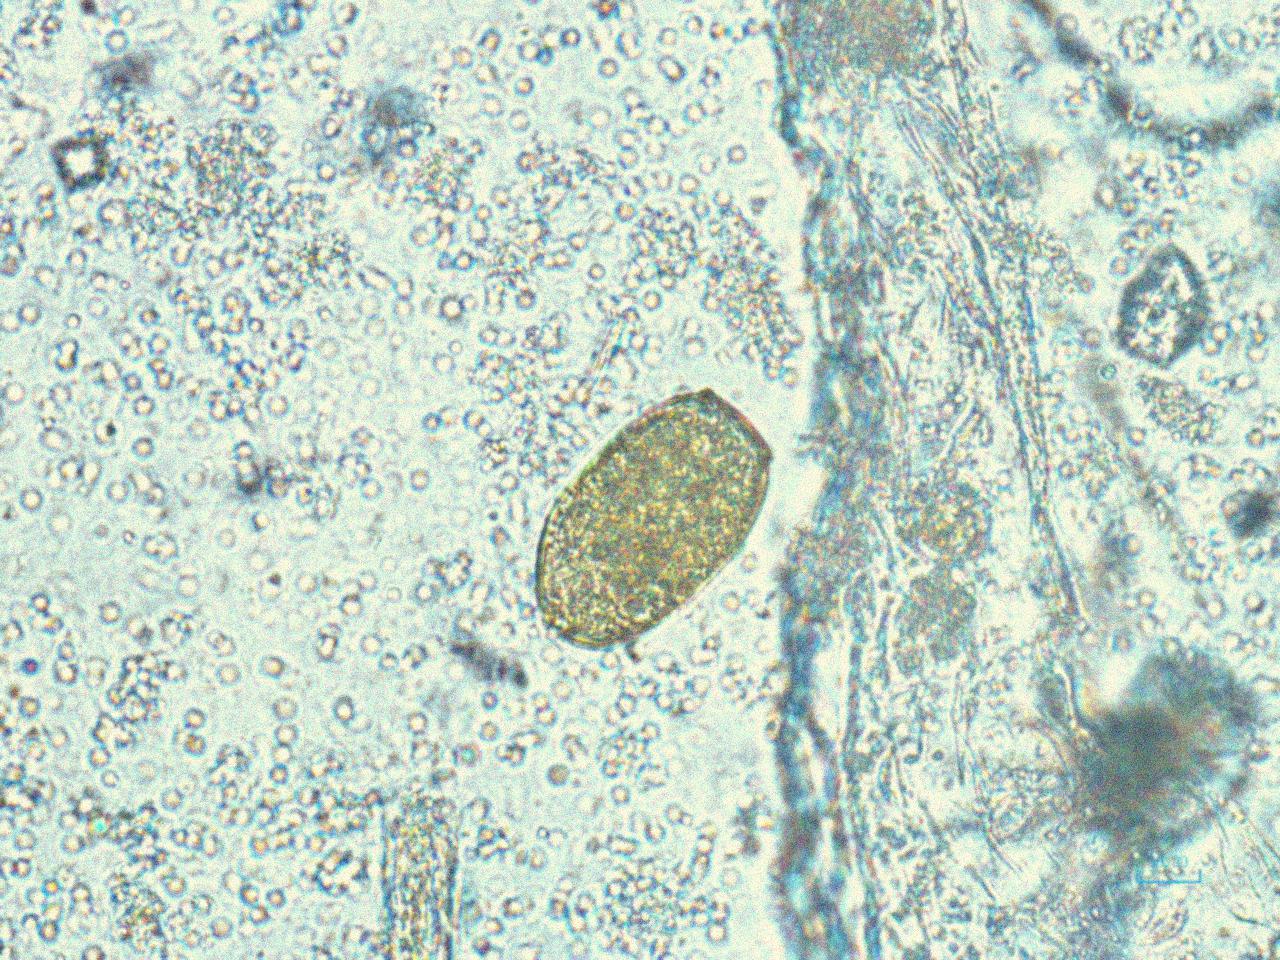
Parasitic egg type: Paragonimus spp